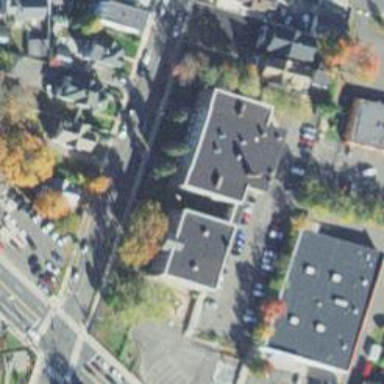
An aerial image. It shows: School building.